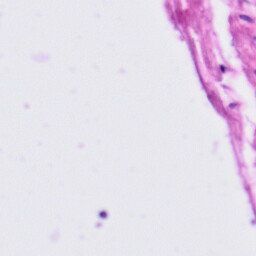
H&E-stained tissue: Tonsil